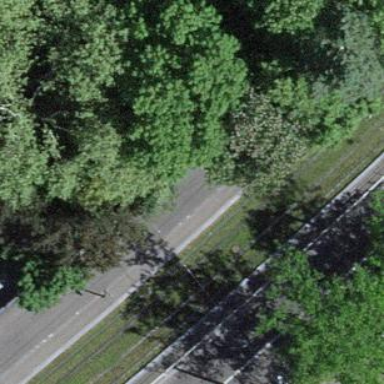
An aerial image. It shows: Tram platform with shelter. This is public transport platform for trams.